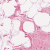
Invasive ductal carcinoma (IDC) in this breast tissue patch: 0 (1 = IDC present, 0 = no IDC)